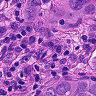
Metastatic tissue present: yes